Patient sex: F
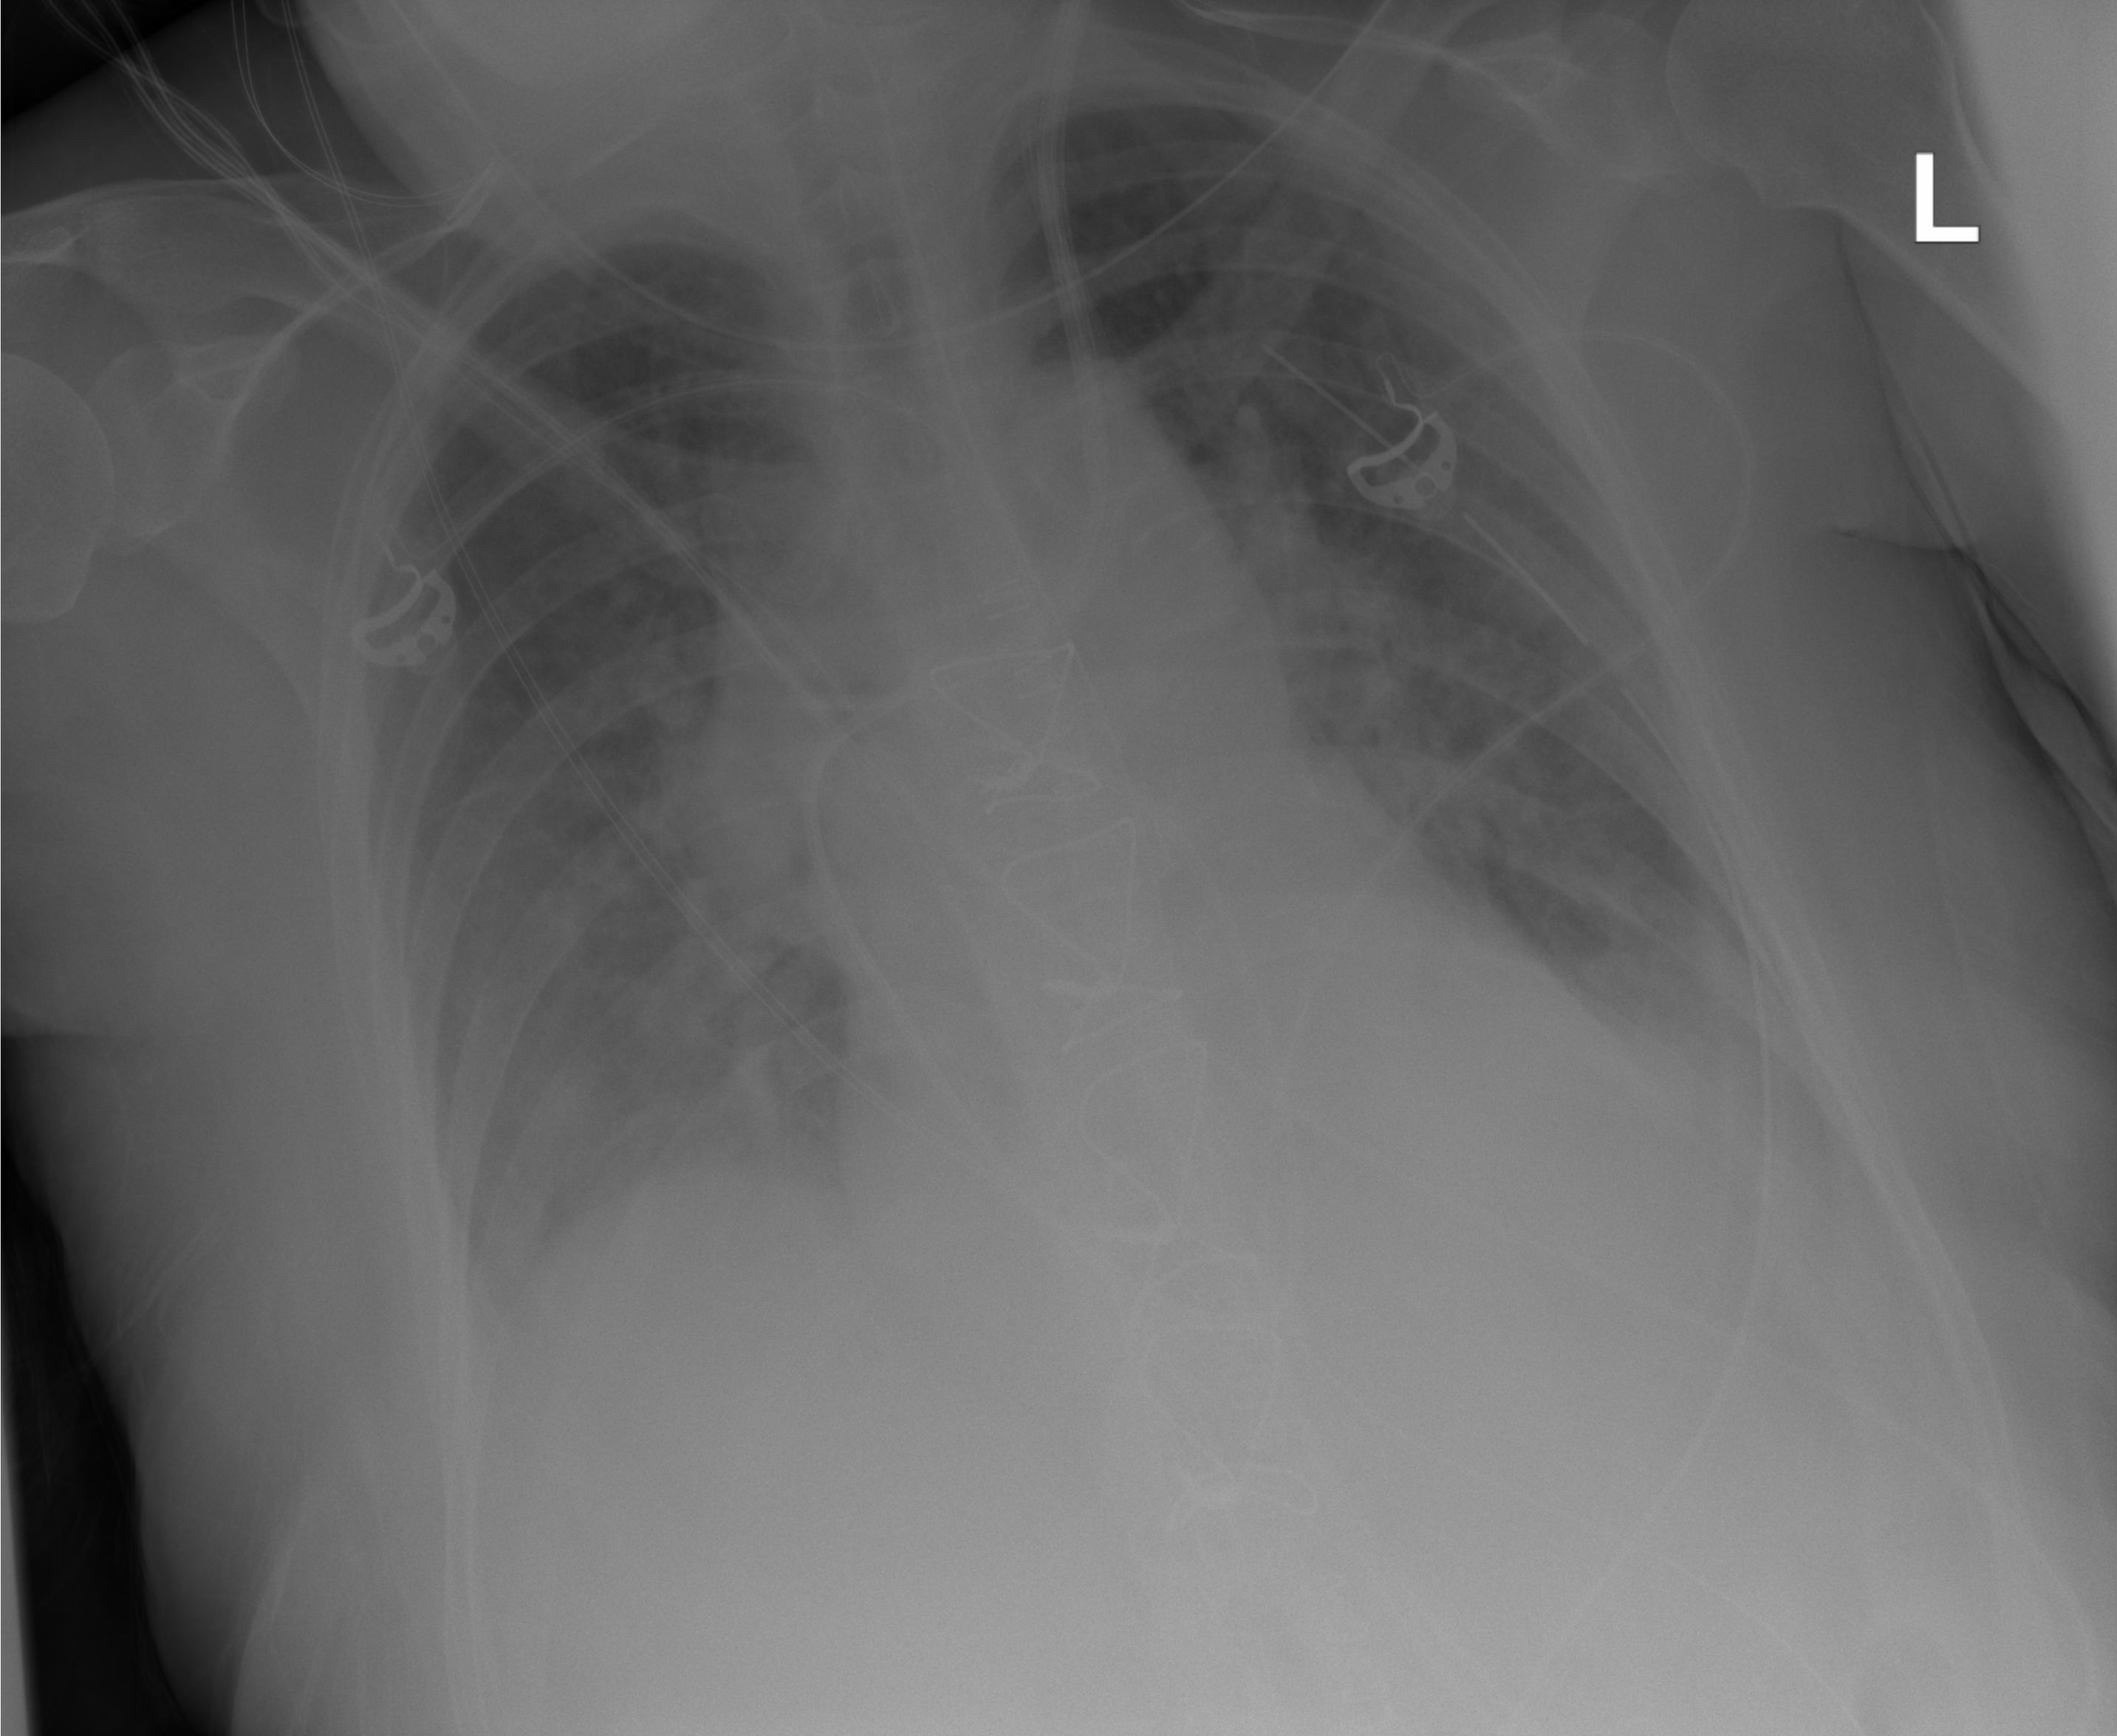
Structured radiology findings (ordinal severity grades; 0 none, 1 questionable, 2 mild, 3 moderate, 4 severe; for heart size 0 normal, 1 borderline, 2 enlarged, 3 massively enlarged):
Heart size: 0
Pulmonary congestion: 2
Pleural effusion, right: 0
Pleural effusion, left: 0
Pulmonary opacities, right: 1
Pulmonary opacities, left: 1
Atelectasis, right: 0
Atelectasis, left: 0